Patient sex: F
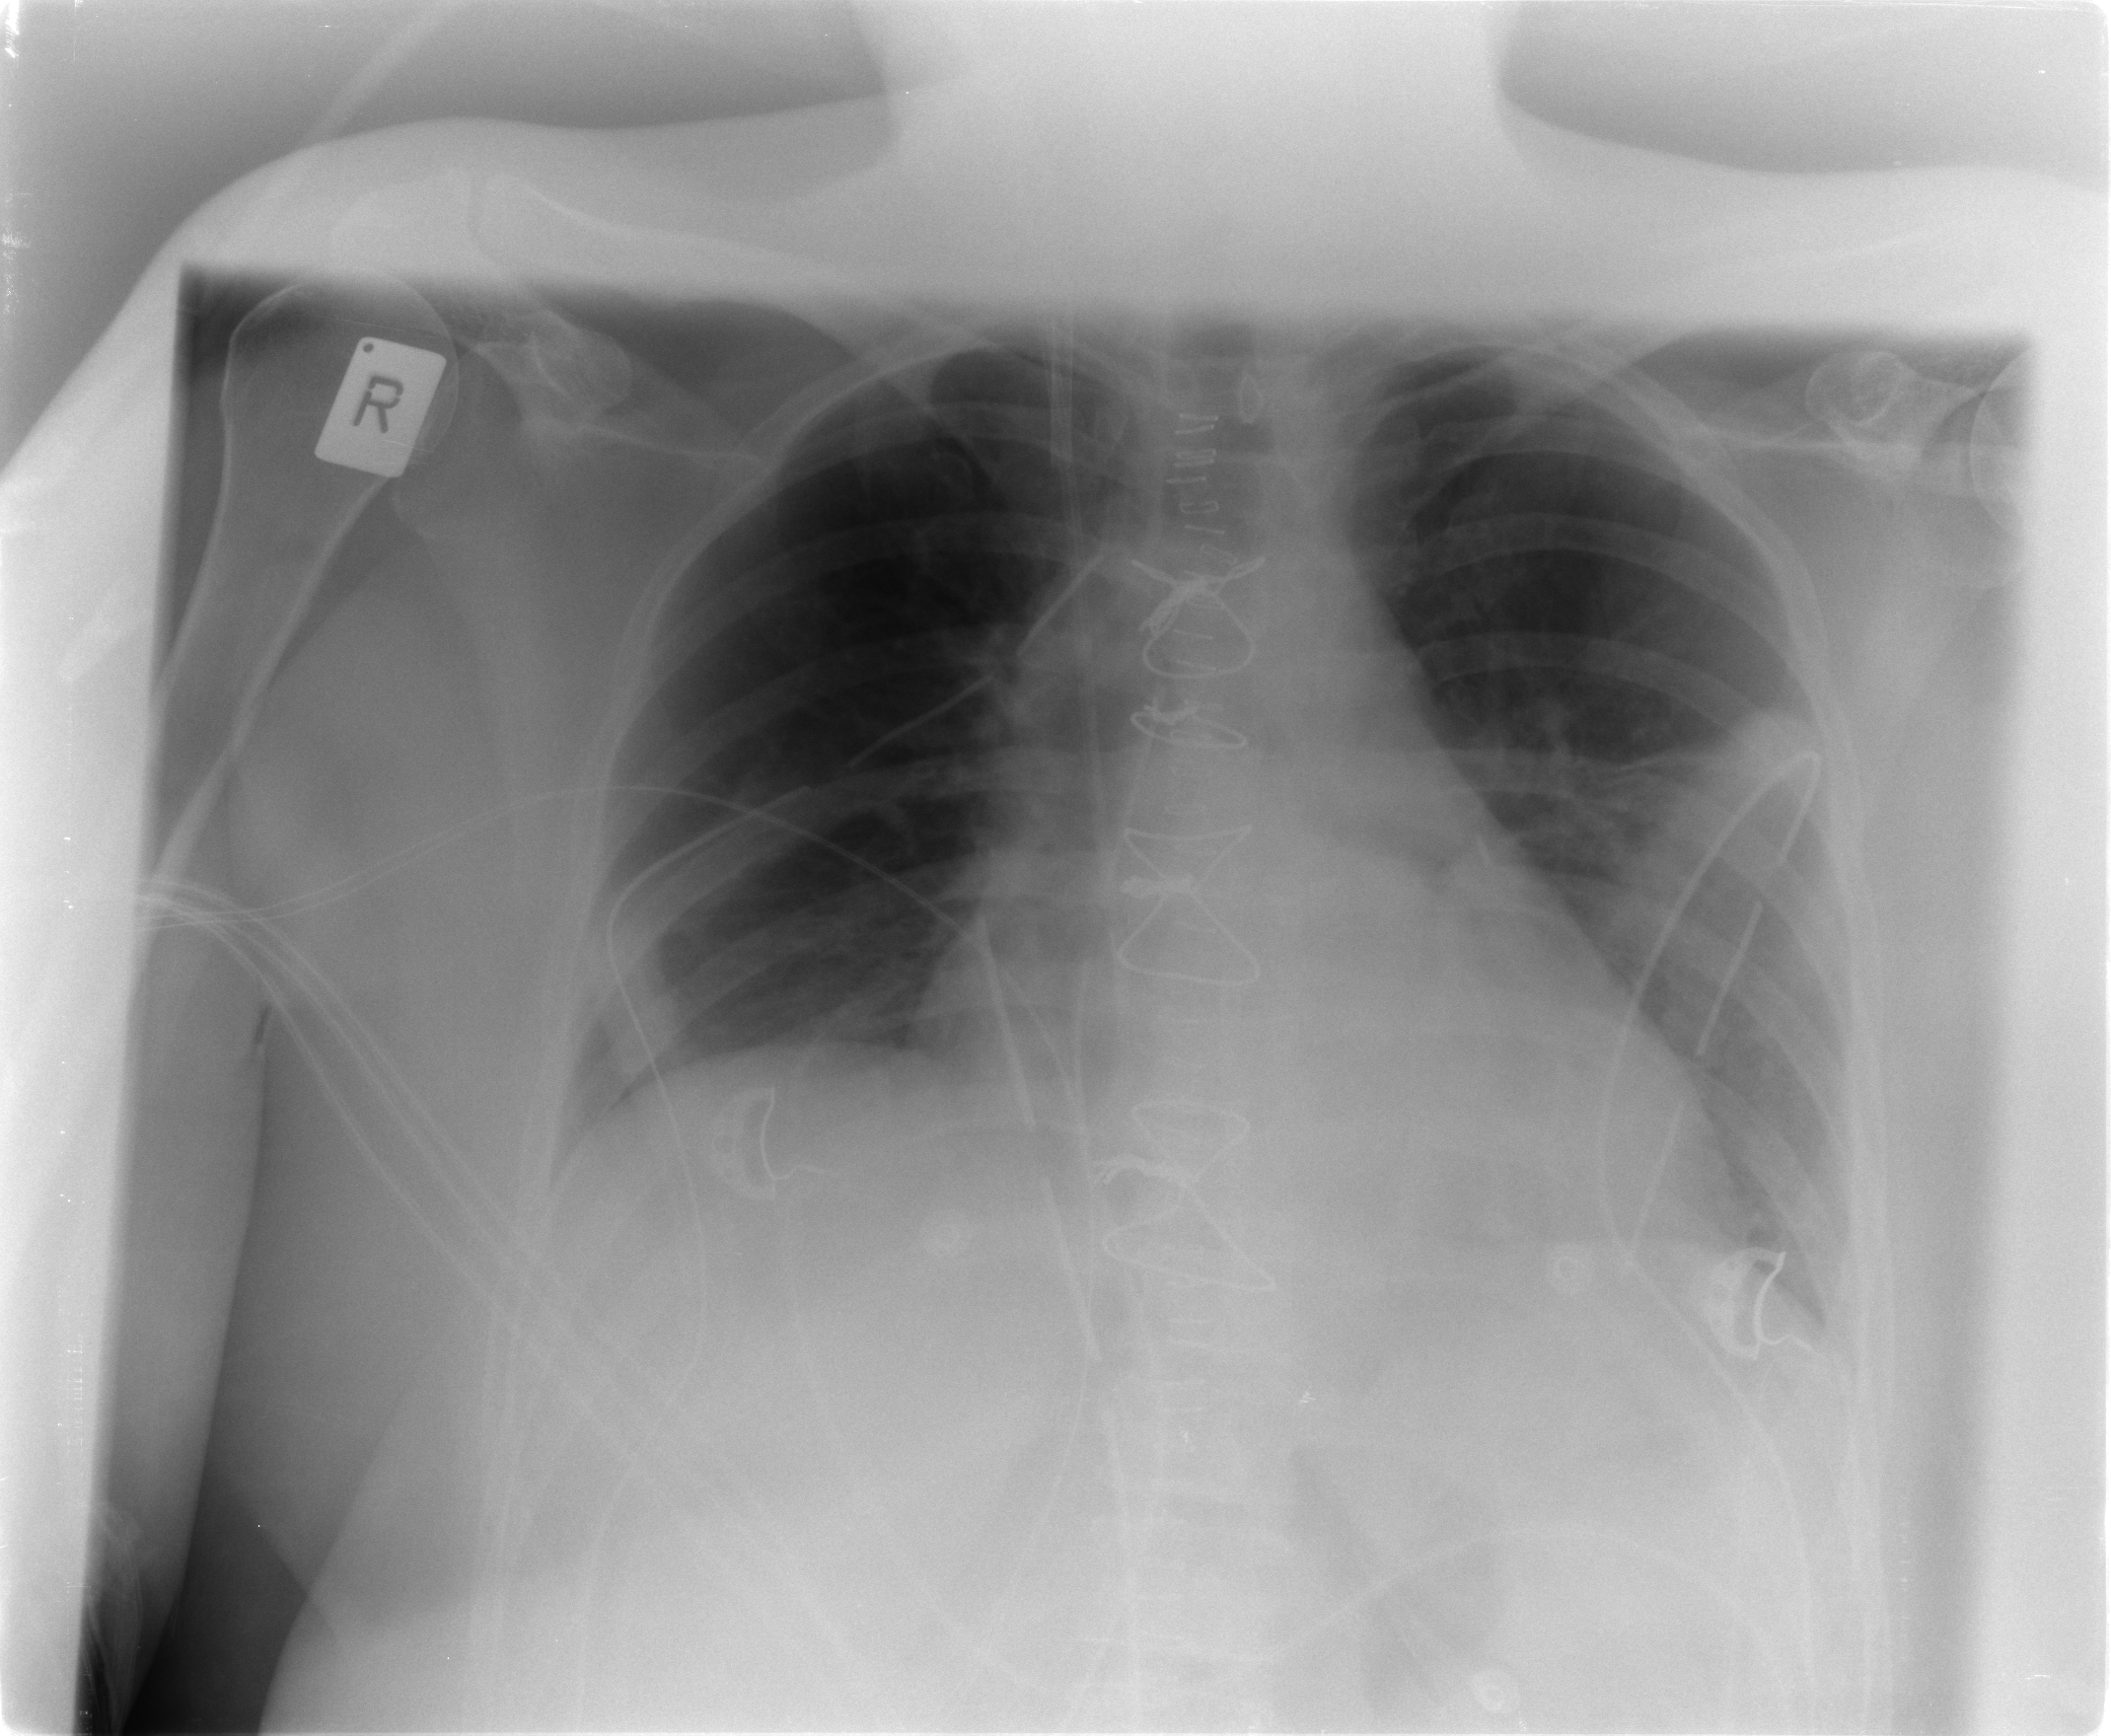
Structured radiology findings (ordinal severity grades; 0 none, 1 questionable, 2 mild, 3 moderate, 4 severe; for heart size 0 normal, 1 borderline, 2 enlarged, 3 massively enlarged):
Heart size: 0
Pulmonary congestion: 0
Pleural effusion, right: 0
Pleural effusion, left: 1
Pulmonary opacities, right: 0
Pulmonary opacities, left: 0
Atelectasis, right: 0
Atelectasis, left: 2